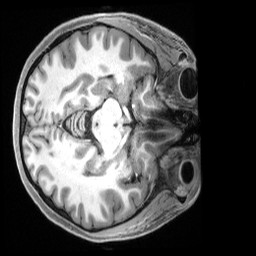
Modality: T1w
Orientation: axial
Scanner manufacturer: siemens
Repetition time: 2.5 s
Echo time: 0.00231 s